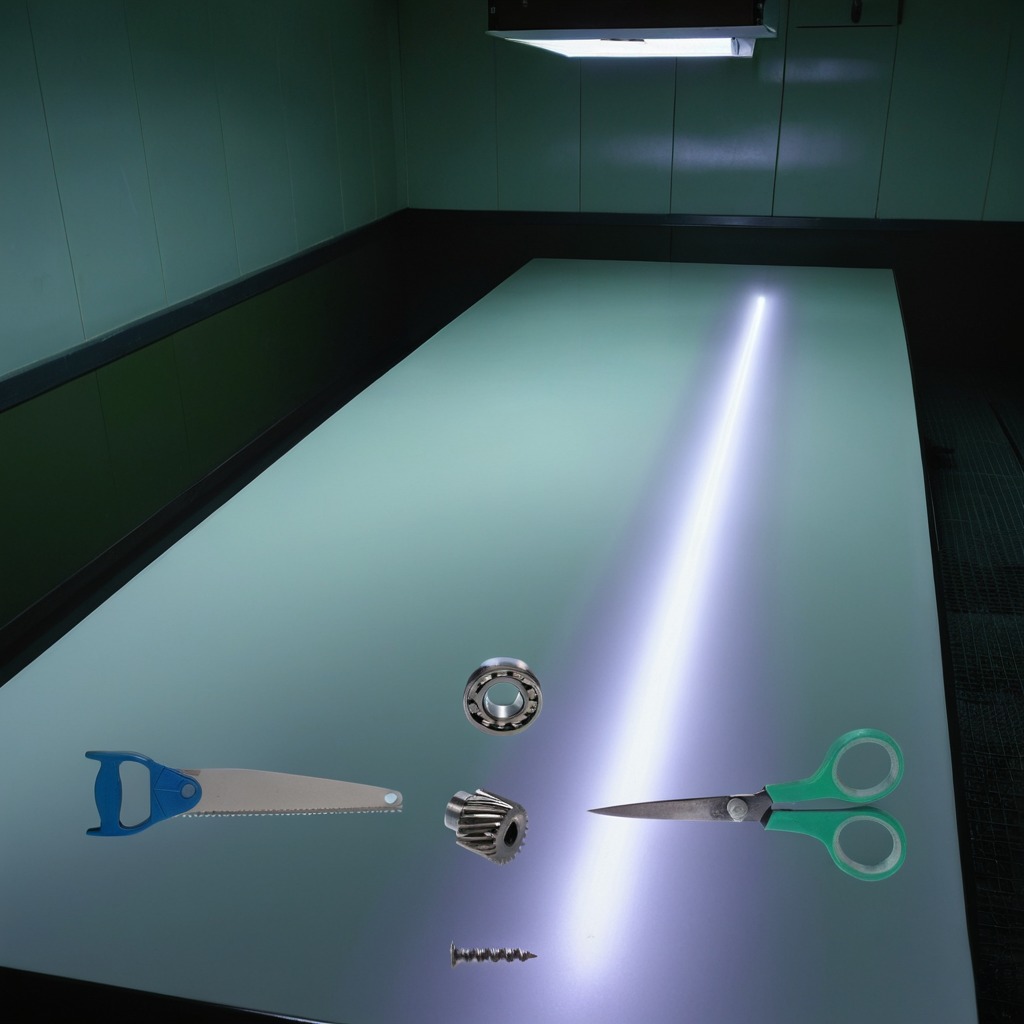
A metal ball bearing, a steel gear with teeth, a metal machine screw, a handheld metal saw, and a pair of scissors are lying on the clean empty table in a railway signal maintenance room.